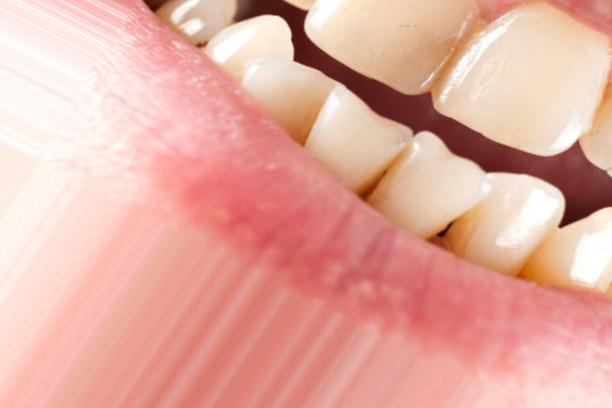
Condition: Caries